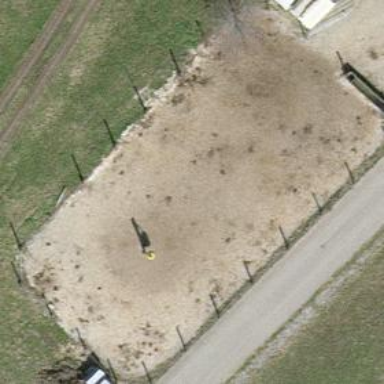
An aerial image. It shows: Equestrian pitch surrounded by fence.